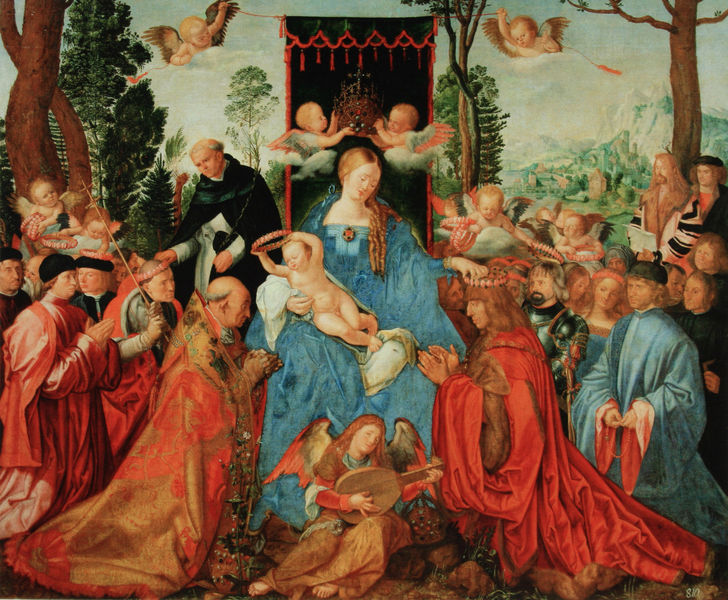
Titel: Rosenkranzfest
Standort: Wien
Institution: Kunsthistorisches Museum, Gemäldegalerie
Schlagwörter: akt, baum, blau, felsen, flügel, gemälde, gott, gruppe, himmel, laub, mann, nackt, schatten, umhang, weiß, wolken, bäume, frauen, grün, landschaft, menschen, ocker, see, sitzen, stadt, äste, braun, bunt, frau, frisur, geste, grau, haar, hüte, kleid, licht, mund, männer, nase, schwarz, rot, tuch, beige, malerei, menge, versammlung, bart, blond, bärte, augen, barock, falten, halten, inkarnat, kragen, pelz, ärmel, hals, hände, instrument, portrait, porträt, öl, zweige, kirche, geistlicher, gewand, gold, adel, gewänder, kind, gitarre, musik, brosche, krone, locken, mittelscheitel, renaissance, rosa, scheitel, fliegen, kinder, engel, putte, putto, italien, mieder, berge, gebirge, gipfel, baby, figuren, stämme, bischof, blue, crown, hat, kaiser, king, könig, men, papst, people, pope, priest, red, religious, robes, thron, throne, black, robe, woman, spielen, detail, symmetrie, musizieren, maler, faltenwurf, kreuz, religion, schweben, zypresse, knien, selbstbildnis, mäntel, kardinal, beten, gebet, kranz, bildnisse, ritter, brokat, rüstung, selbstportrait, pfarrer, sänger, nimbus, christus, jesus, pieta, angel, angels, profan, klerus, knieen, krönung, priester, segen, mountain, blumenkranz, trees, mönch, baldachin, geistliche, mönche, umhänge, child, knight, prince, sfumato, königin, heilige, kränze, laute, mandoline, dürer, anbeten, jünger, putten, maria, madonna, rosenkranz, anbetung, putti, petrus, tempera, blumenkränze, gläubige, marien, ornat, zepter, präsentieren, cherub, puti, geburt, säugling, kithara, kronen, music, tonsur, jesuskind, marienkrönung, stifter, monk, medieval, albrecht, albrecht dürer, verehren, evangelist, evangeliar, dreikönige, christuskind, kleriker, kreiz, christian, mary, cherubim, rich, kneeling, pray, praying, priests, ceremony, windeln, weolken, lute, mandolin, clergy, weltlicher, nativity, menschengrupe, worship, frau laute, baby jesus, clerk